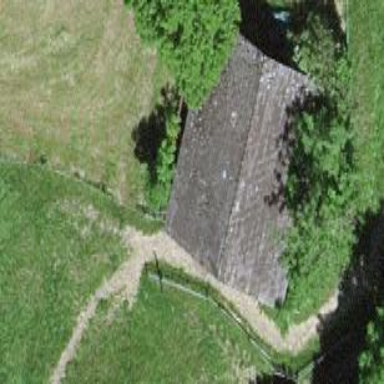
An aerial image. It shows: Rural barn.